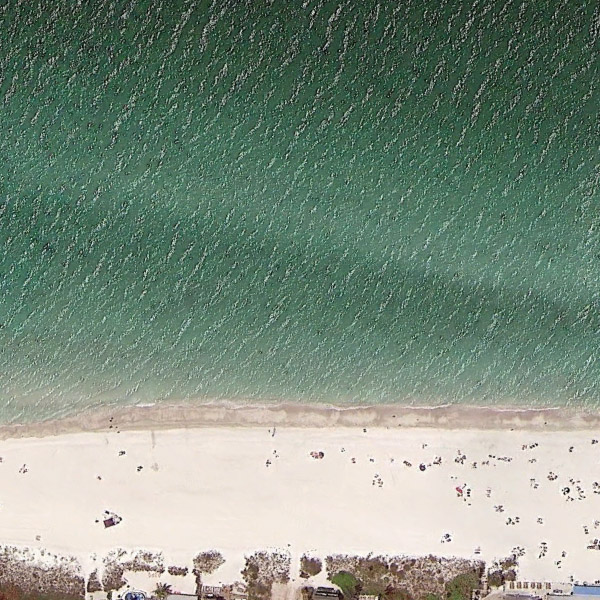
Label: Beach